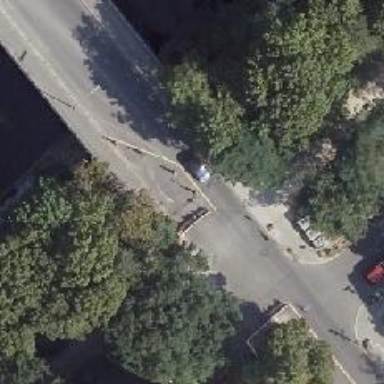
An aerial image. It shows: Tertiary road with asphalt surface crossing beam structure bridge. Sidewalks are present on both sides of the road.